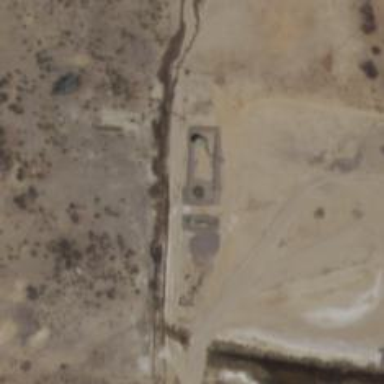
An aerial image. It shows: Storage tank with man-made structure.